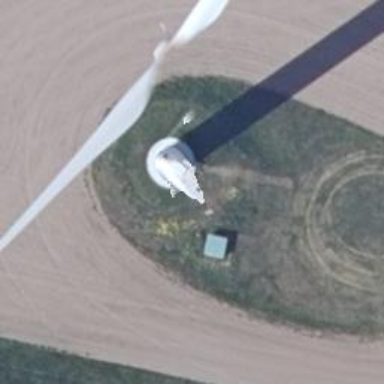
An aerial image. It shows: Wind turbine generator that utilizes wind as its source for generating electricity. It is of the horizontal axis type.